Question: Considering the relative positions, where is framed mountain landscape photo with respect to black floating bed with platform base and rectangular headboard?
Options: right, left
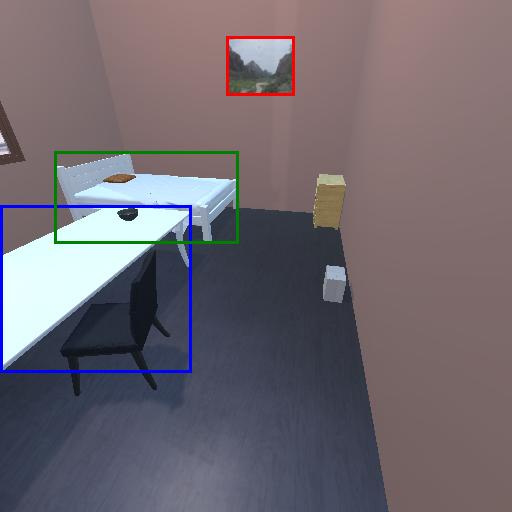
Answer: right